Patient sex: M
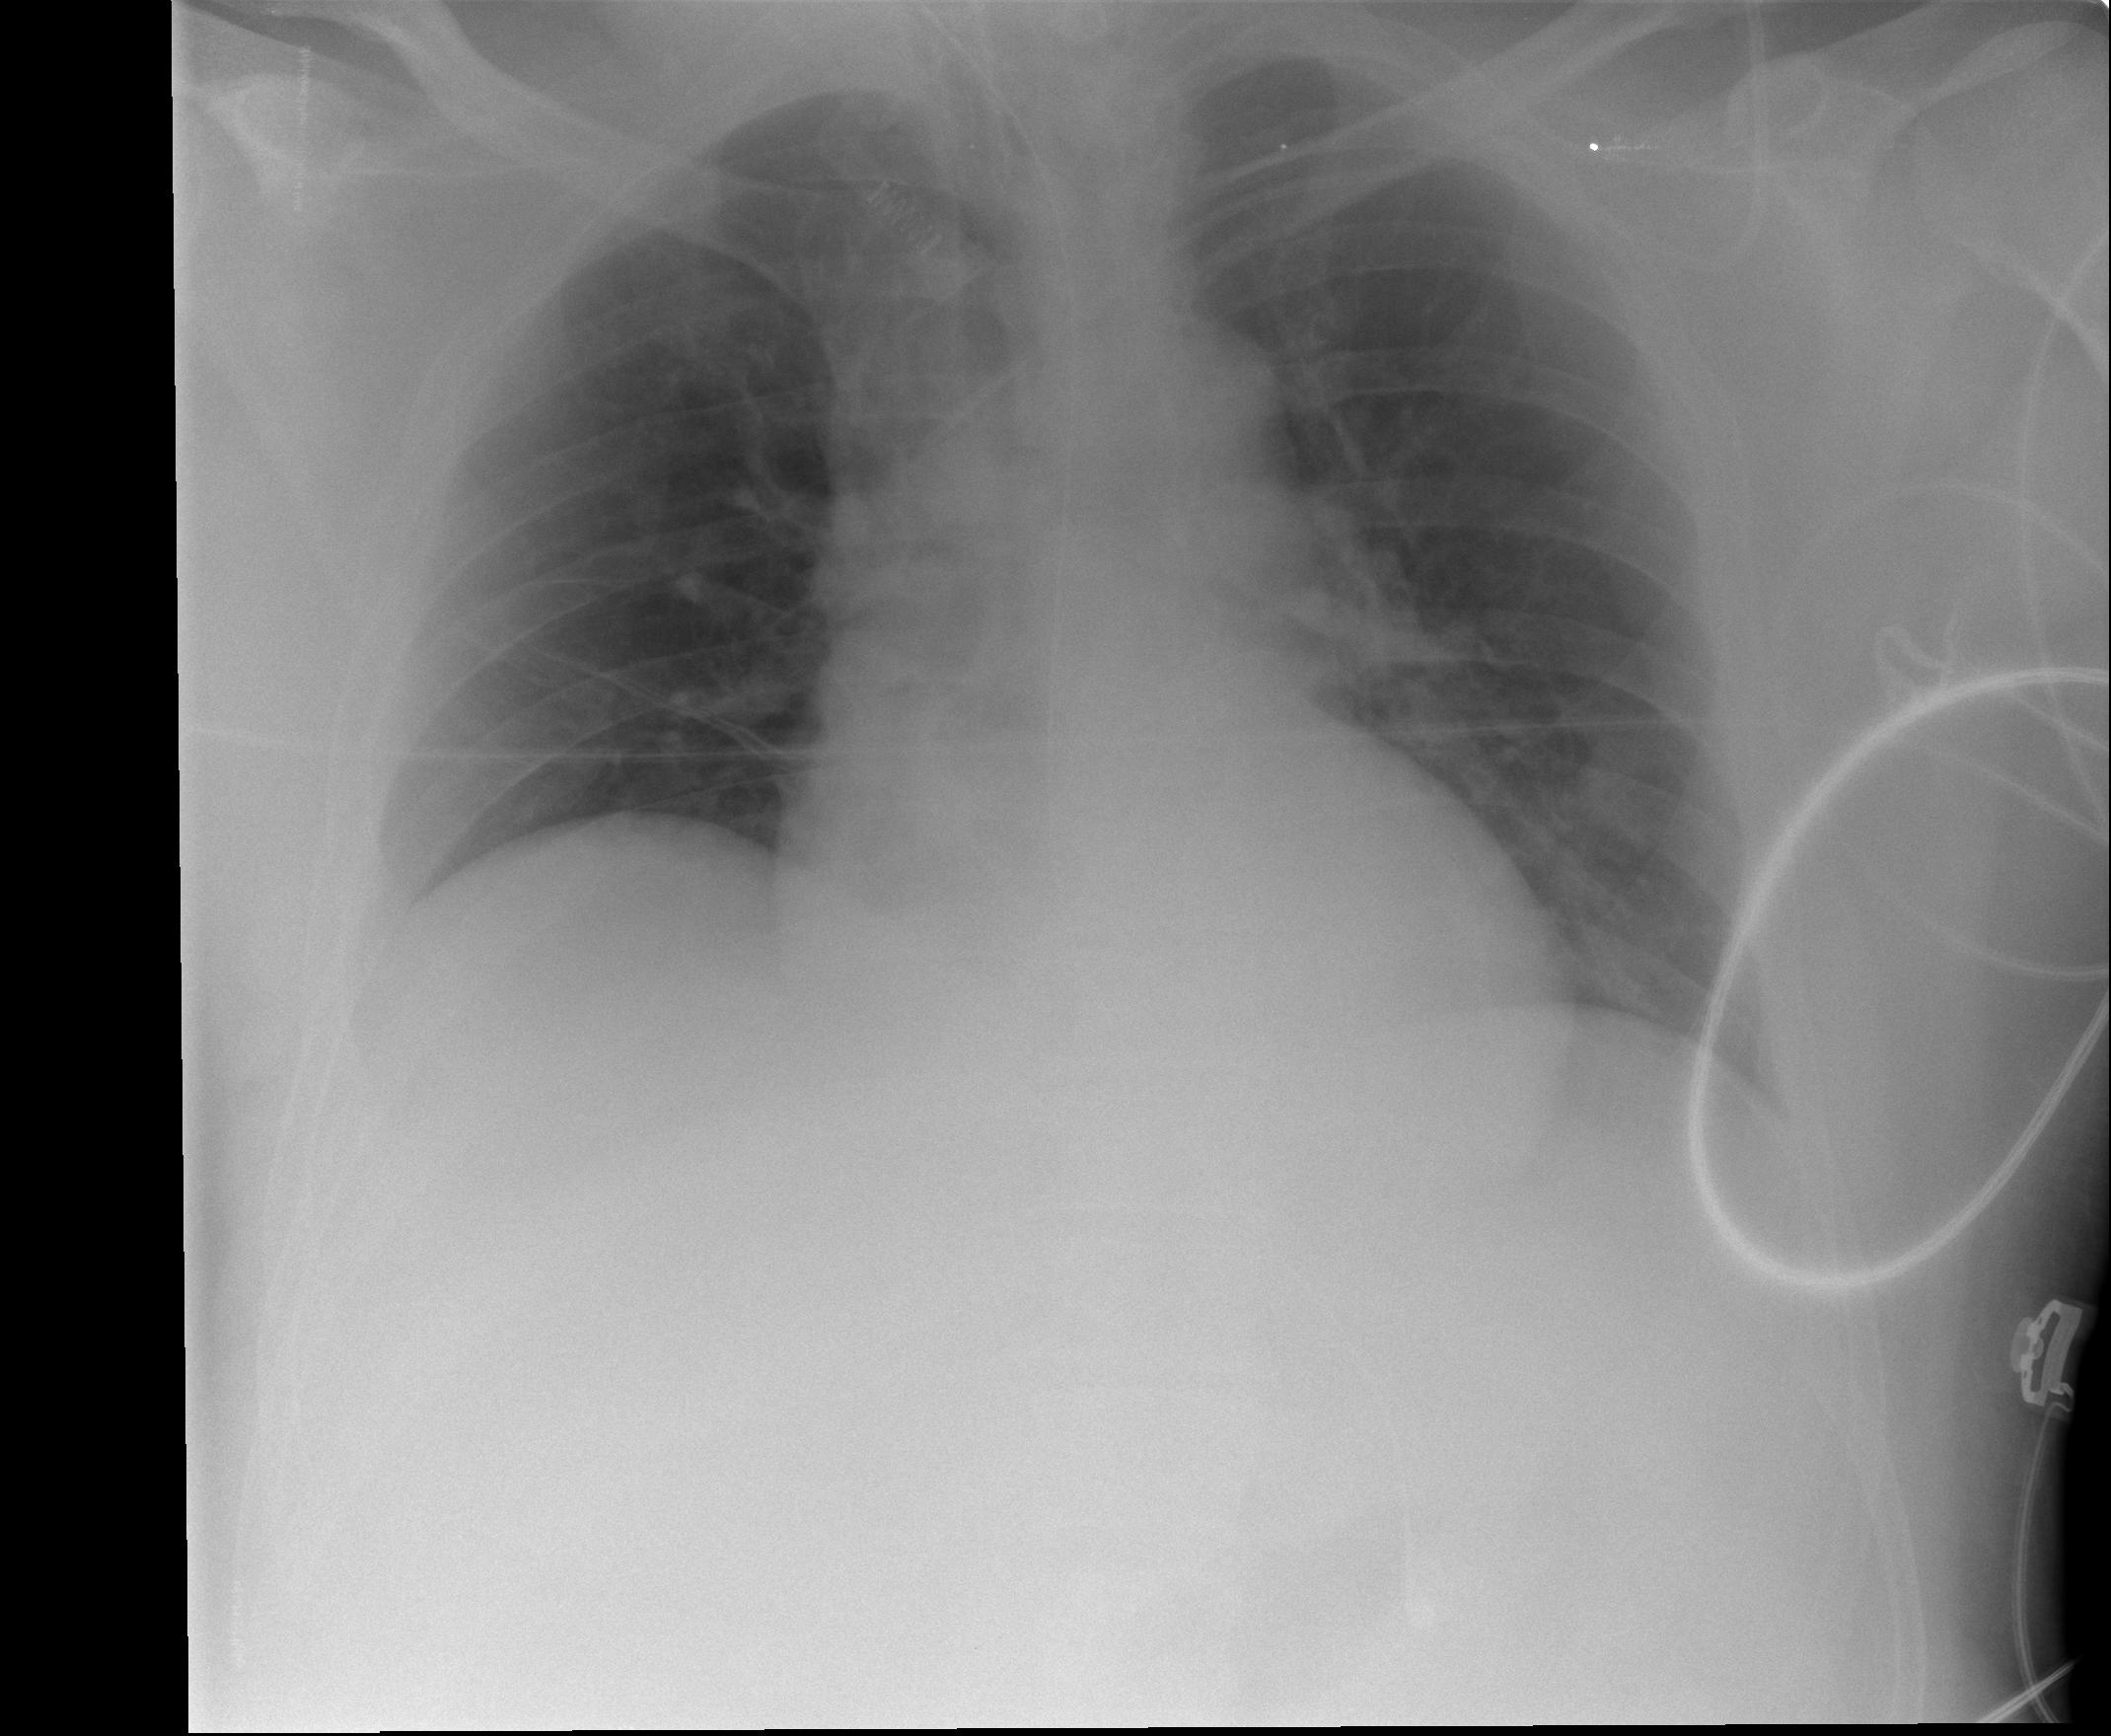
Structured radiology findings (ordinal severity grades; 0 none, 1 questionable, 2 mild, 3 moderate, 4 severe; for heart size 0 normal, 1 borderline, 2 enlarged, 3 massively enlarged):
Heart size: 0
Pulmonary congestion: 2
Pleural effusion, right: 0
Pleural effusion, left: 0
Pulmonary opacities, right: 0
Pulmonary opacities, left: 1
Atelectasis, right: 2
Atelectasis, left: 2